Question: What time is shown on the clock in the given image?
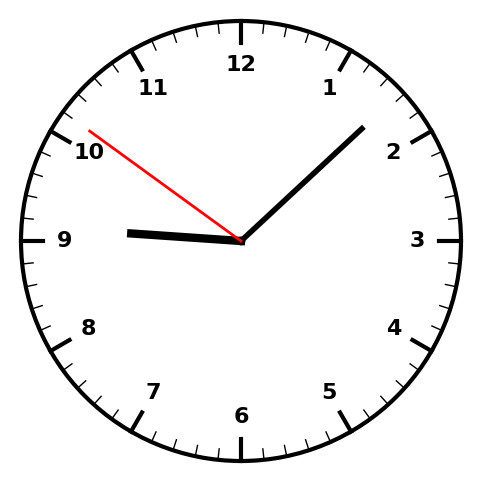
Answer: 09:07:51